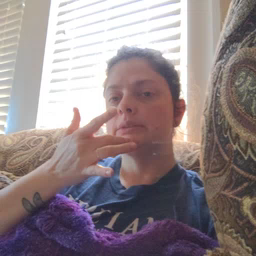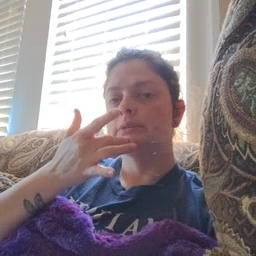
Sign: for